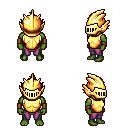
a pixel art fantasy rpg character, male body template, orc, green skin, gold chest armor, magenta pants, brunette mohawk hairstyle, gold helm, leather bracers, four views (front, back, left, right), 2x2 character sprite sheet, small pixel art, hard edges, no anti-aliasing